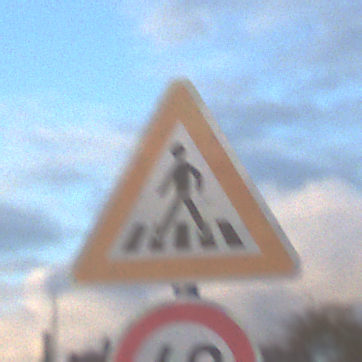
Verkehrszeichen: FussgaengerueberwegRechts
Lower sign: Geschwindigkeit60
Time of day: SunriseSunset
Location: Outdoor (Suburban)
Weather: PartlyCloudy
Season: NotSpecified
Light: Natural